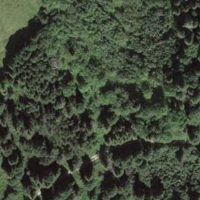
EUNIS habitat code: 43
Species observed at this site:
Silene dioica
Saxifraga rotundifolia